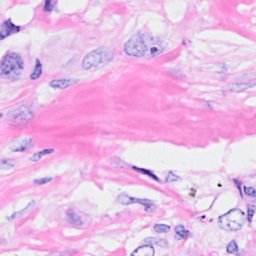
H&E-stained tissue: Breast